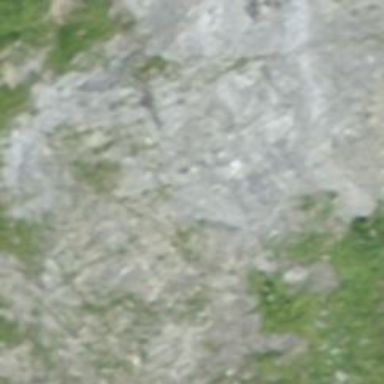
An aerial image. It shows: Cliff in nature.